Question: So while playing around on my localhost in phpMyAdmin and doing some stuff with SQL, I realized that I would randomly get huge spikes in the time it took to perform a database query. I have a database table with about 3000 entries, and I was running a very simple query to display the first 2500 of them.
On average, running this query was taking around 0.003 to 0.004 seconds. (Of course, loading the phpMyAdmin page took much longer, but we're just looking at the query times.) However, I noticed that occasionally the query times would go up past 0.01. Once it even shot up to 0.04. So, my curiosity getting the better of me, I decided to repeatedly run the same query, and produced a graph of my results:

I'm not running anything else on my computer that may be interacting with MySQL, and because it's my localhost I'm the only one that's doing anything to mess with my database (right?). Slight outliers are understandable, but what's causing the load times to go up anywhere from 3 to 30 times, completely randomly it seems?
Can anyone help me satiate my curiosity?
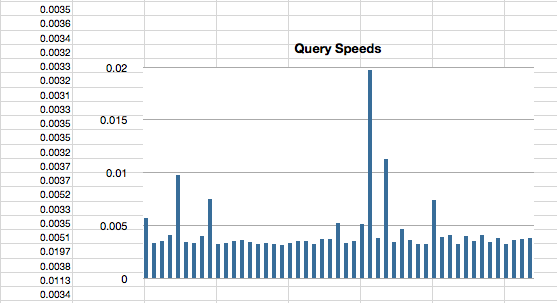
Answer: > I'm not running anything else on my computer that may be interacting with MySQL
But is there anything else running on your computer that might be interacting with your hard drive /CPU on a regular basis? Because that would explain the spikes. Maybe have a scan of running processes, and compare the cpu/disk activity against the spikes.